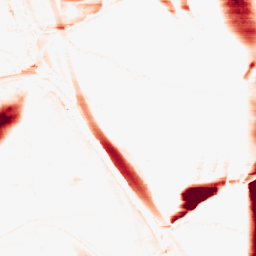
Category: morphological
Decomposition family: morphological_rect
Decomposition parameters: operation: opening
width: 50
height: 5
Upsampling method: sinc_hamming
Upsampling parameters: scale: 4
kernel_size: 8
Upsampling scale: 4